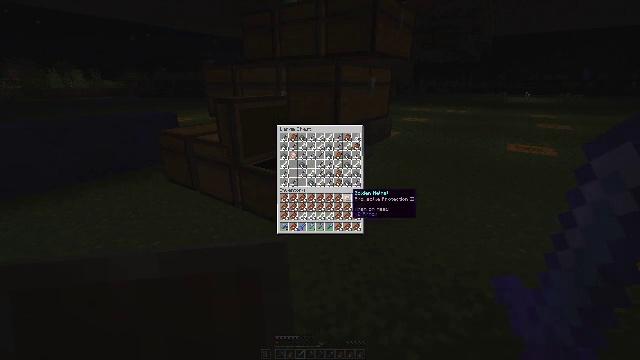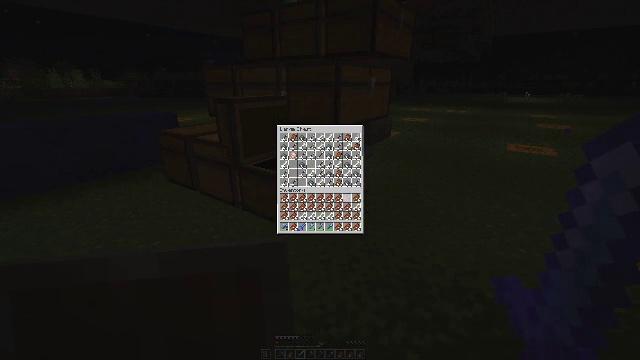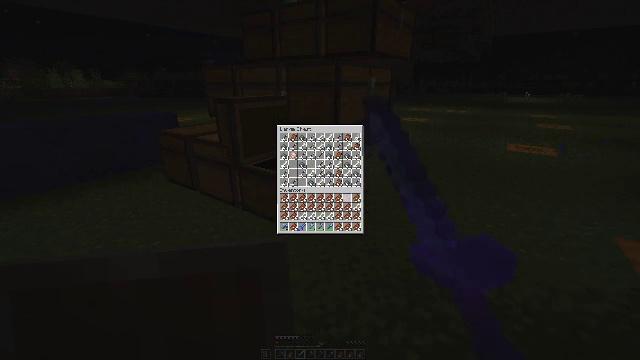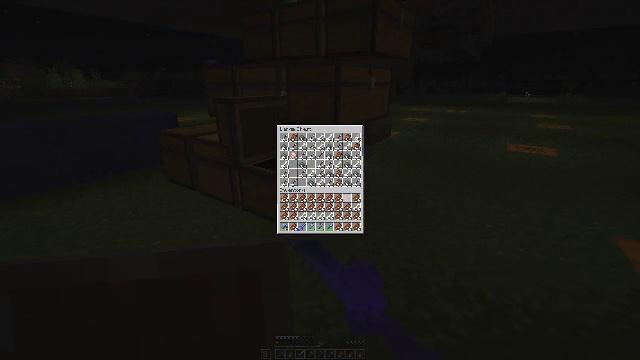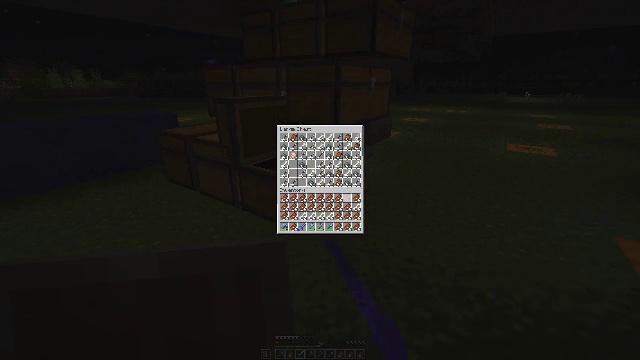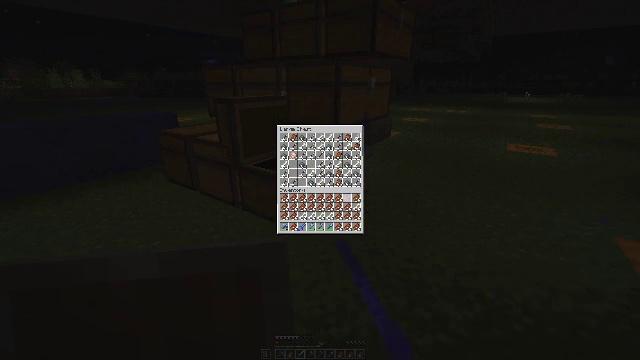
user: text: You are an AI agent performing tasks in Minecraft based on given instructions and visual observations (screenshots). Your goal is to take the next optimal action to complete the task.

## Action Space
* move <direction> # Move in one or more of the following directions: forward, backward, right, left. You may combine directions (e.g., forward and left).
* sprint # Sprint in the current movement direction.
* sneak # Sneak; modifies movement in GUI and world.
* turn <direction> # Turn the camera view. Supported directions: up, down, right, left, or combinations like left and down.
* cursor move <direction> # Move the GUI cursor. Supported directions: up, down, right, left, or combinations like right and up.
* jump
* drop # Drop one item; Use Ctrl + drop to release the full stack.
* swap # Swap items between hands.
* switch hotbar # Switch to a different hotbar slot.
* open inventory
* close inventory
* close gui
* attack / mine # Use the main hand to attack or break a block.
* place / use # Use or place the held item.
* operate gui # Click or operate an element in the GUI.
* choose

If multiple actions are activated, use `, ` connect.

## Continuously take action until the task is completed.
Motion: motion action
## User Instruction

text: Remove a golden helmet from the inventory.
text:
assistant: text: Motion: drop
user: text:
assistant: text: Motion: drop
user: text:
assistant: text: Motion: drop
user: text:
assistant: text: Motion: no_op
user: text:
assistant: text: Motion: no_op
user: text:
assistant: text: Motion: no_op